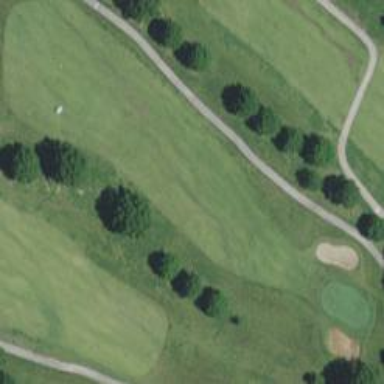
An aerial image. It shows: Pathway for golfing.